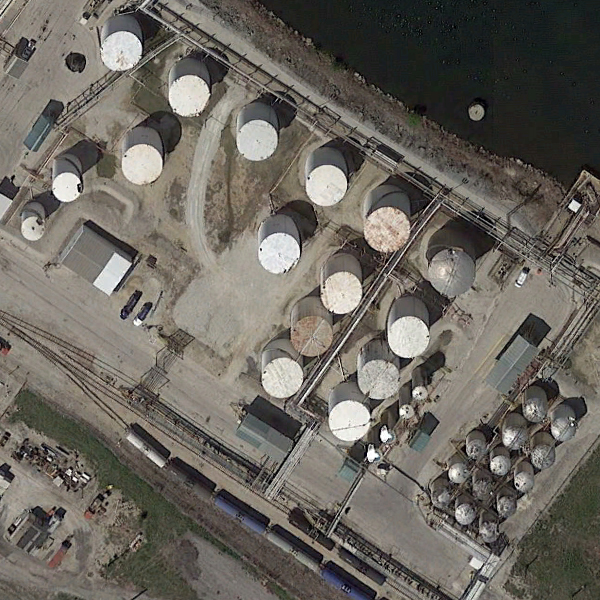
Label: StorageTanks